Question: What is the algorithm for generating the maze in the game <URL>?

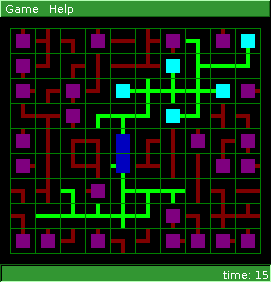
Answer: The <URL> in 'game.c', lines 78ff.
---
<URL>
Netwalk generates a maze by running a randomized version of <URL>. At any given point in the running of the algorithm, the data structure looks something like this:

The cells coloured in green are cells at the tips of the growing branches: they still have at least one empty neighbour into which they might grow. At each step, the algorithm picks one of these green cells, and then picks one of its empty neighbours, and adds a branch into that neighbour. This new branch block neighbouring branches from growing in its direction. When a branch has no more empty neighbours, then it is removed from the list of green cells.
Eventually the green list is empty: none of the branches of the network have any empty neighbours. This means that the board is full, and every cell is connected to the server by a single path.

[I've idealised the details in a couple of places: (1) in fact the Netwalk algorithm is a bit naive, and just picks a random direction, and if the neighbour in that direction is non-empty, it does nothing and continues to the next iteration. (2) Branches with no empty neighbours are not detected in a timely manner: they are only removed from the green list if they happen to be selected. The demo fixes these minor infelicities.]